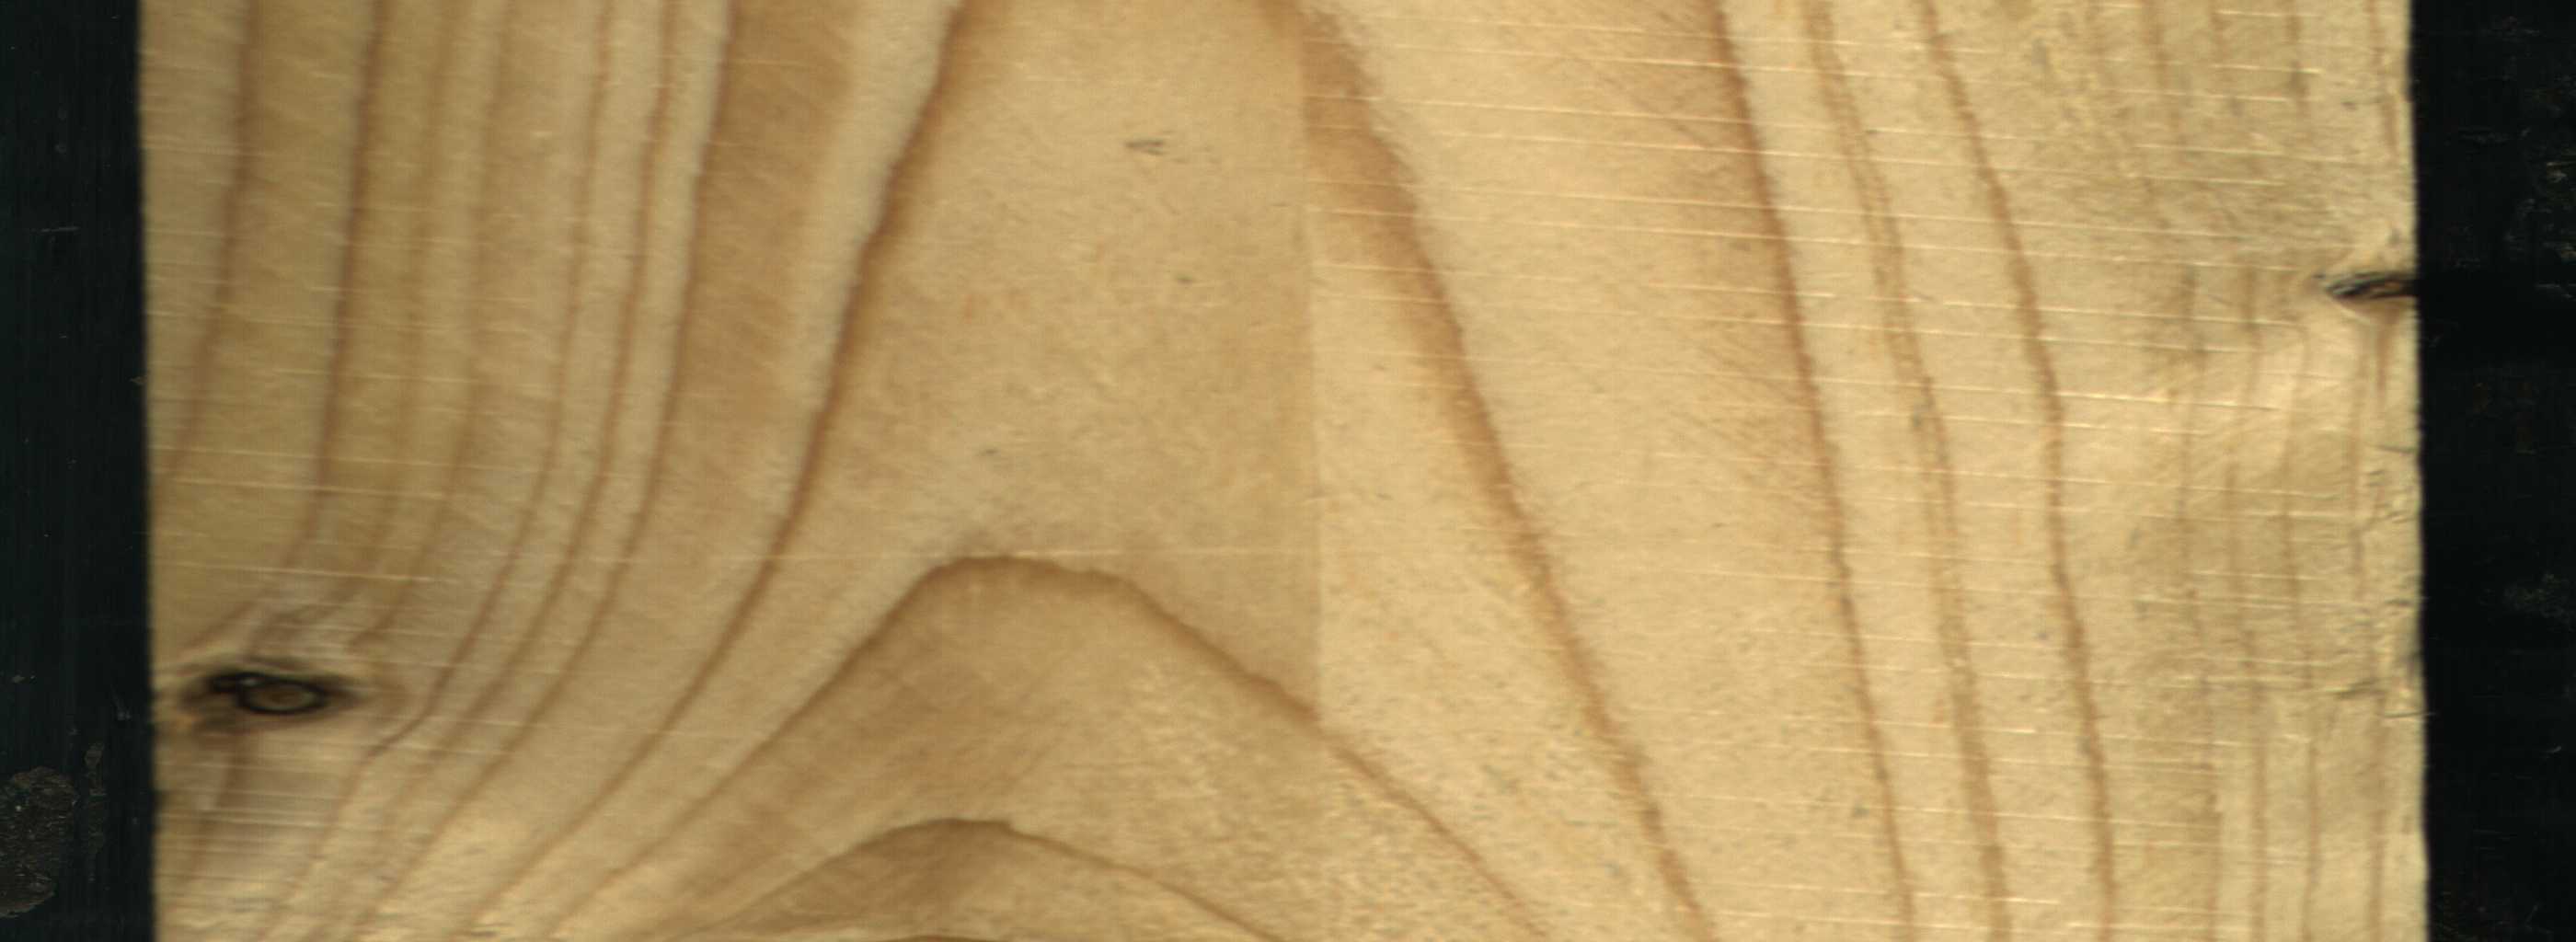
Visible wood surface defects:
Knot_missing
Dead_Knot